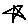
Label: star